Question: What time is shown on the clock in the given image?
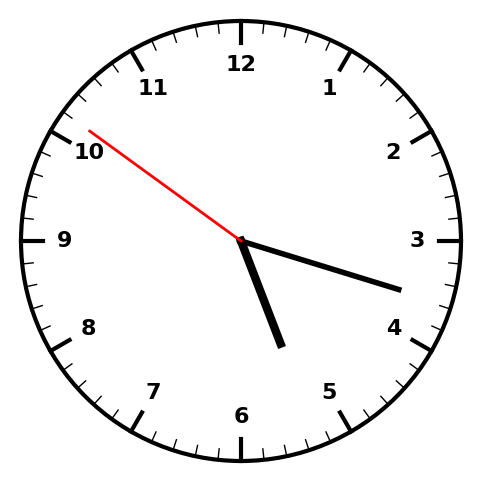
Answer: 05:17:51